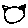
Label: cat